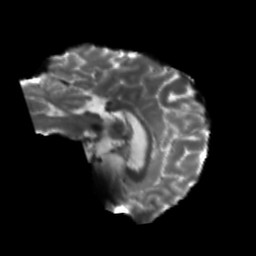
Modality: T2w
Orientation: sagittal
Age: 27
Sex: female
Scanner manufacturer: siemens
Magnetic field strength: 3 T
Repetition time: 5.47 s
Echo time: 0.0854 s